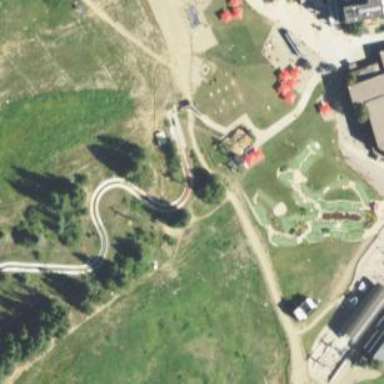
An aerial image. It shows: Miniature golf leisure land.